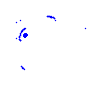
Particle: kaon